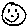
Label: smiley face